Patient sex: F
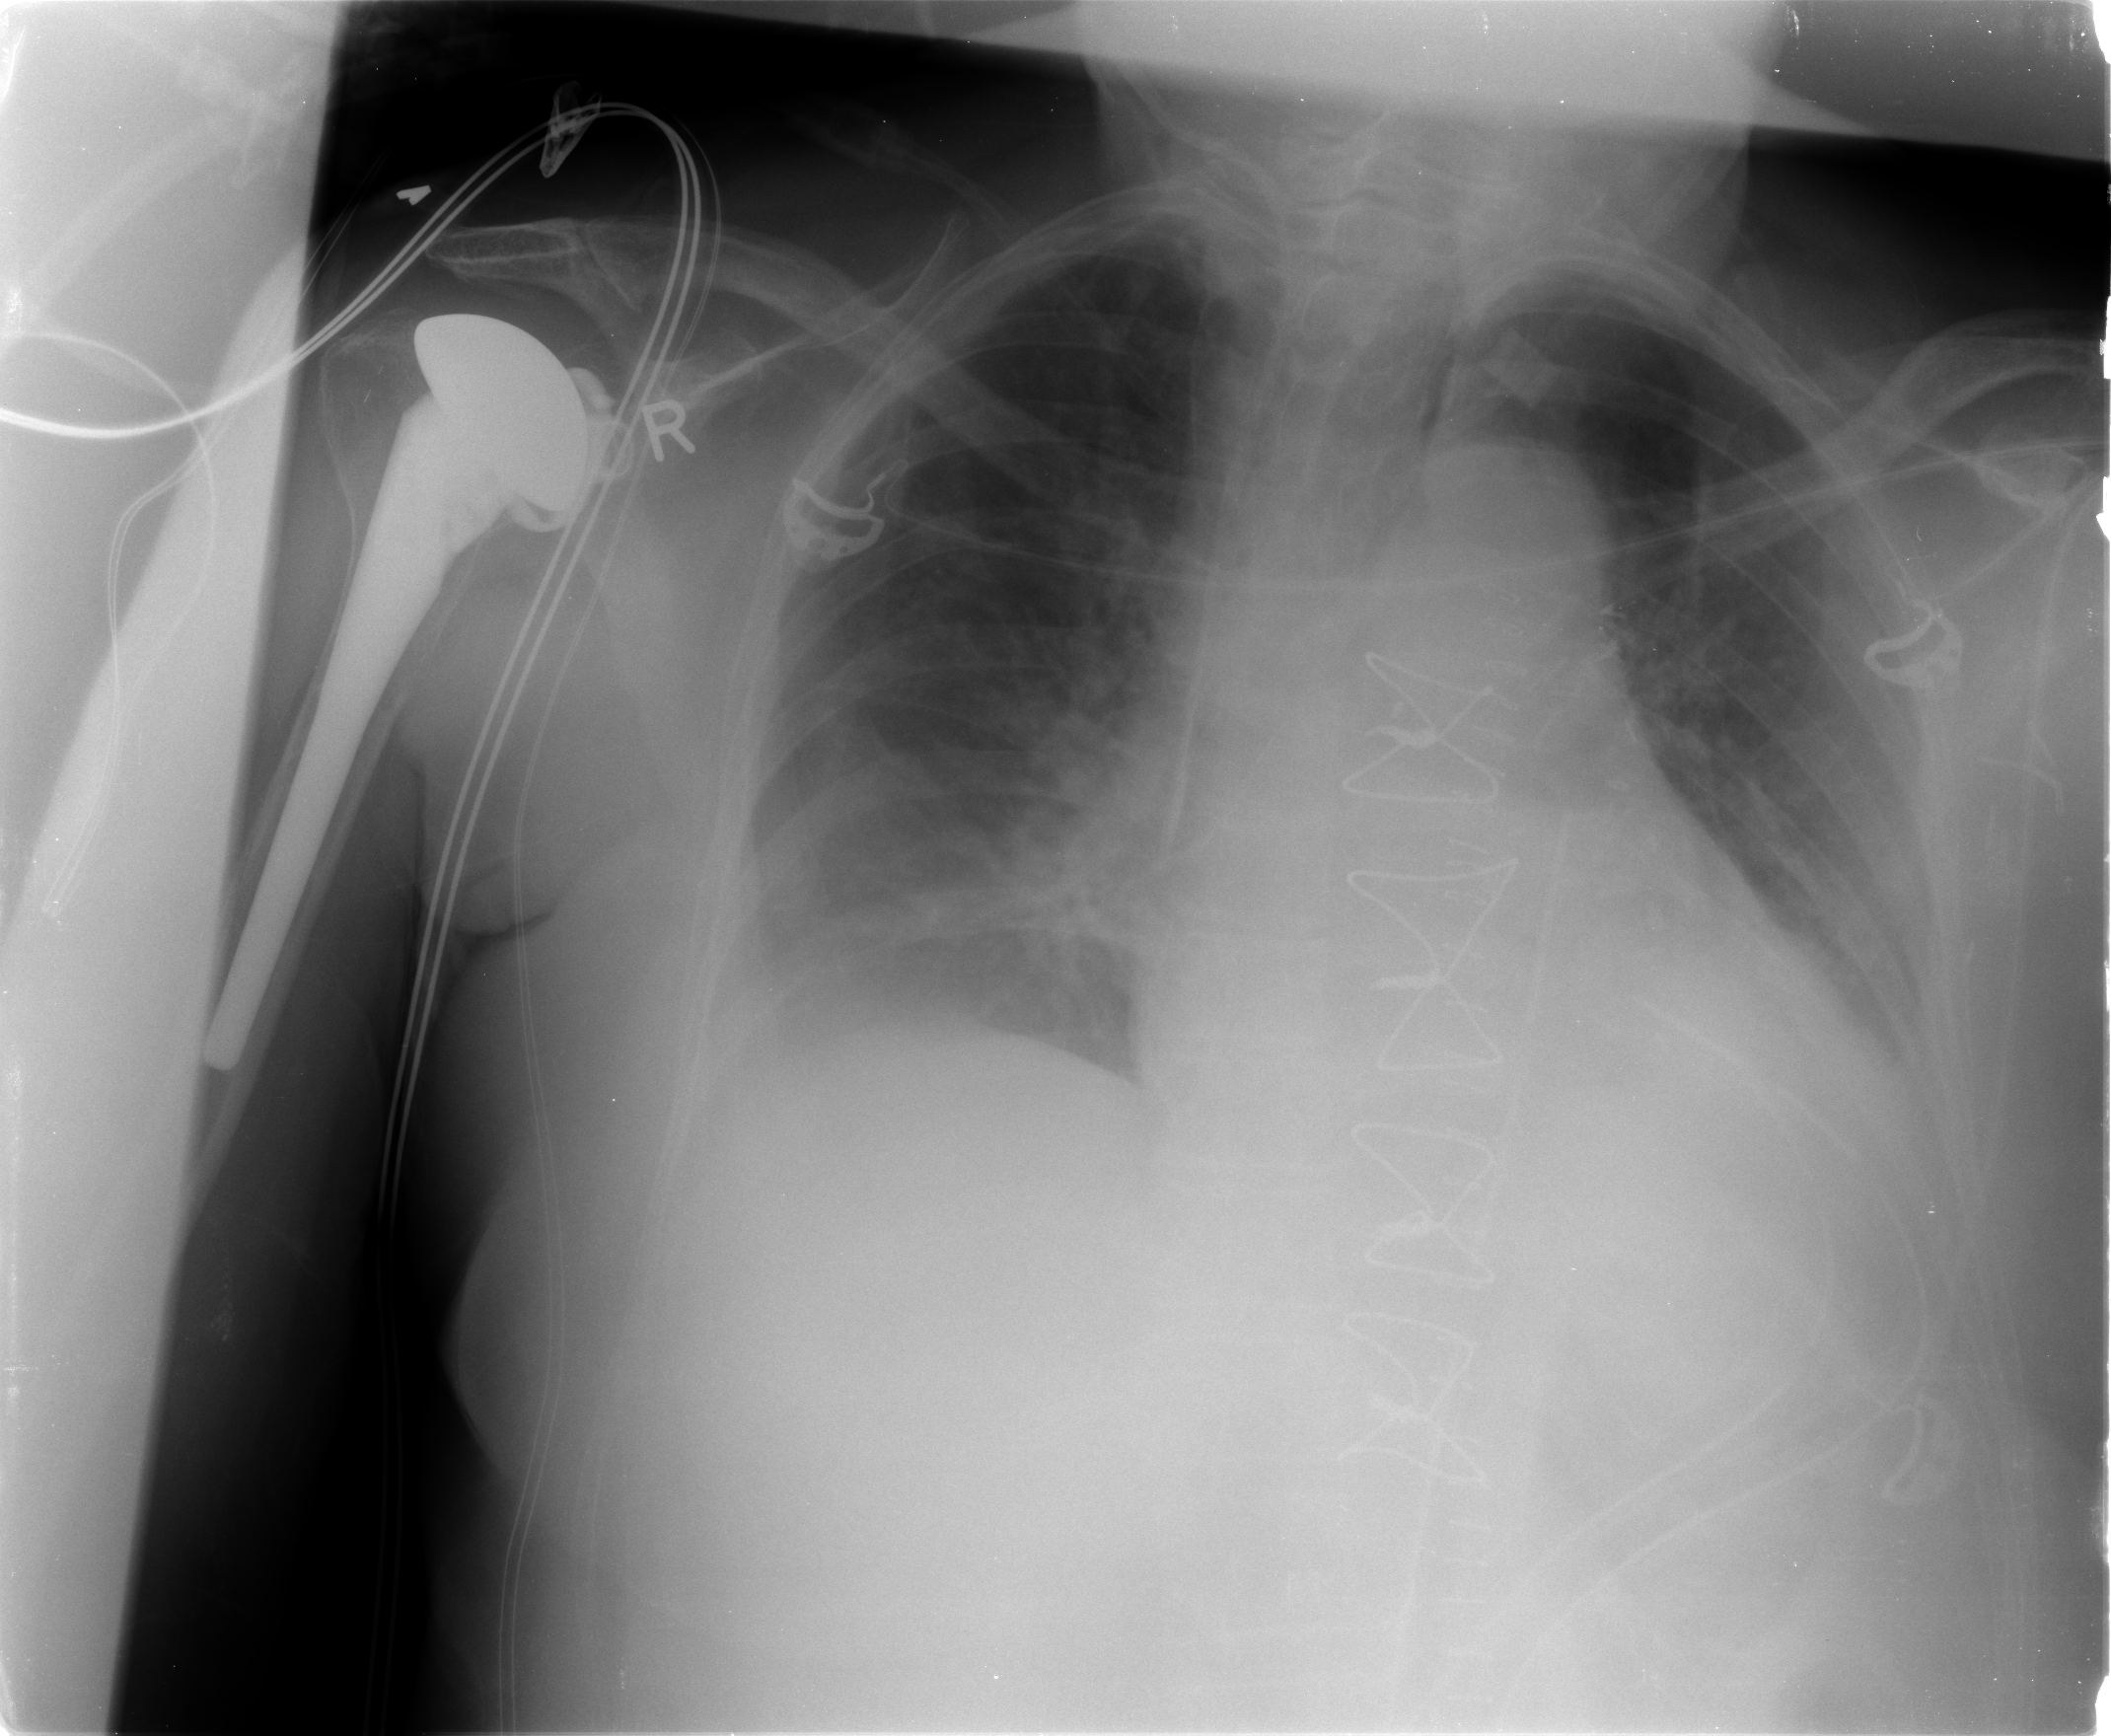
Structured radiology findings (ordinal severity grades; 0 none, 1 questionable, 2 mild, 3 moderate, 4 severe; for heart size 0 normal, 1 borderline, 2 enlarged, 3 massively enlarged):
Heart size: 2
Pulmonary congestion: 2
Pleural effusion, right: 2
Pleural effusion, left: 2
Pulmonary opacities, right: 2
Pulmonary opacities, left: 0
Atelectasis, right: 2
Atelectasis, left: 2